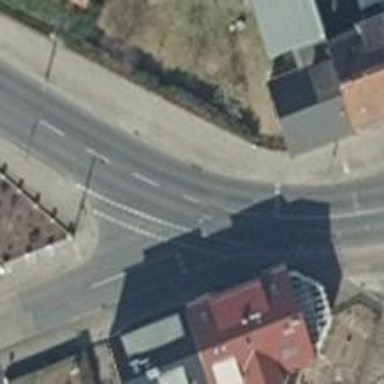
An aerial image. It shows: Uncontrolled crossing on the road.